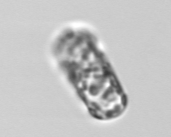
Label: Dactyliosolen_fragilissimus